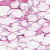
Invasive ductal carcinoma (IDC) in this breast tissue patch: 0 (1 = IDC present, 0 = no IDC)